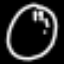
Label: clock